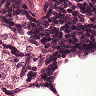
Metastatic tissue present: no